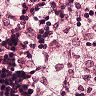
Metastatic tissue present: no